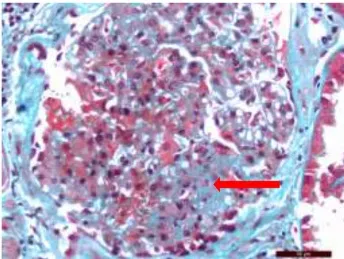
Focal atrophy, mononuclear cell infiltrate in renal interstitial with fibrosis (B,C).
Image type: pathology (masson_trichrome)